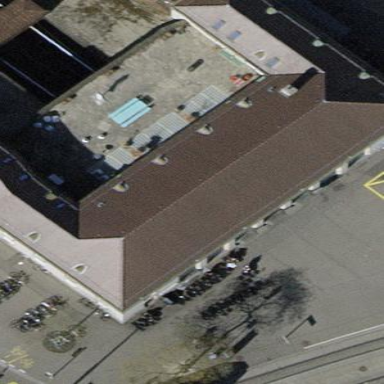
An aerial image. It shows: Section of building designated as train station.